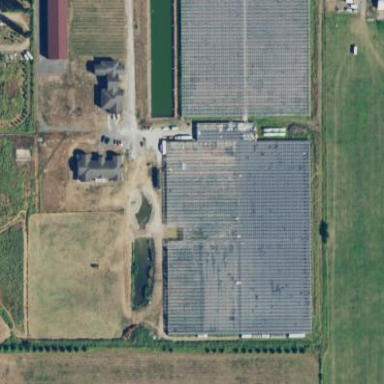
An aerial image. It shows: Greenhouse used for horticulture.